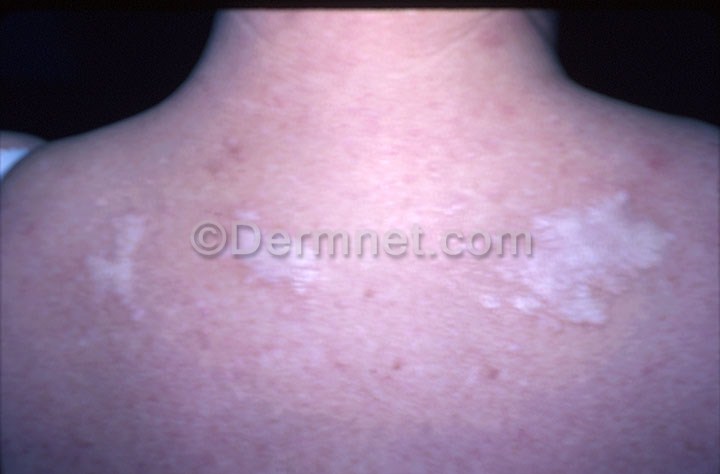
Disease: Psoriasis pictures Lichen Planus and related diseases